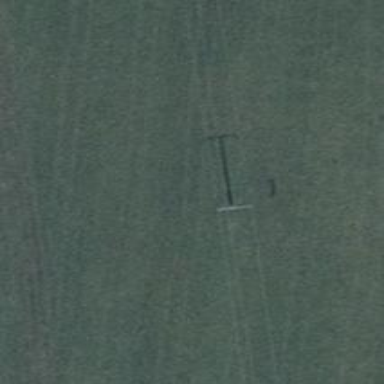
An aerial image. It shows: Minor power line.